Question: I have a rather complex view which I want to embed into a NavigationLink but if I do this all text colors turn blue. If the view would just be an image I would use the modifier renderingMode(.original). But my view consists of multiple stacks, images, icons and texts. Is there some why to prevent the coloring without applying the modifier foregroundColor with the correct color to each view individually?

And that's the code:
'''
NavigationLink(destination: BlogView(of: blog)) {
VStack(spacing: 0) {
HStack {
URLImage(URL(string: blog.avatarURL)!, content: {
$0.image
.resizable()
.aspectRatio(contentMode: .fill)
.clipShape(Circle())
})
.frame(width: 35, height: 35)
Text(blog.username)
.font(.custom(R.font.quicksandRegular, size: 16))
Spacer()
Image(systemName: "ellipsis")
.imageScale(.small)
.foregroundColor(.darkGray)
}
.padding(.vertical, 10)
.padding(.trailing, 5)
HStack(alignment: .top) {
VStack(alignment: .leading, spacing: 5) {
Text(blog.title)
.font(.custom(R.font.quicksandRegular, size: 17))
.fontWeight(.medium)
.foregroundColor(.lightGreen)
Text(blog.text)
.font(.custom(R.font.quicksandRegular, size: 14))
.lineLimit(3)
}
Spacer()
URLImage(URL(string: blog.mediaURL)!, content: {
$0.image
.resizable()
.aspectRatio(contentMode: .fit)
.clipShape(RoundedRectangle(cornerRadius: 5))
})
.frame(width: 120)
.clipped()
}
HStack(spacing: 10) {
Image(systemName: "flame")
.foregroundColor(.gray)
Text("\(blog.likeCount)")
Spacer()
Image(systemName: "text.bubble")
.foregroundColor(.gray)
Text("\(blog.commentCount)")
Spacer()
Image(systemName: "arrowshape.turn.up.right")
.foregroundColor(.gray)
Text("Share")
}
.font(.custom(R.font.quicksandRegular, size: 13))
}
.padding(.horizontal, 10)
.background(Color.white)
.cornerRadius(10)
}
'''
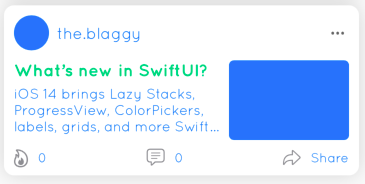
Answer: Either use '.foregroundColor(.primary)' on your 'Text' or check the 'NavigationLink' documentation:
> A that triggers a navigation presentation when pressed.
Which leads us to:
'''
NavigationLink(destination: Text("Destination")) {
CardView()
}
.buttonStyle(PlainButtonStyle())
'''